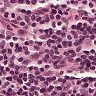
Metastatic tissue present: no